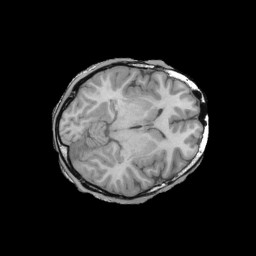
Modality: T1w
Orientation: axial
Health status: ill
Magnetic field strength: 3 T